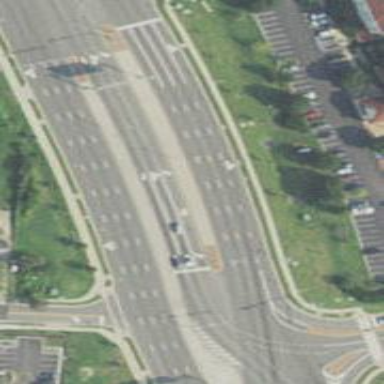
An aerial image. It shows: Primary link highway with asphalt surface.